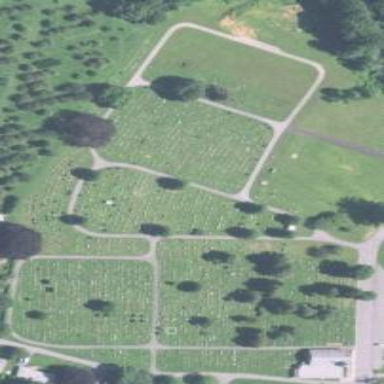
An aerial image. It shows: Cemetery with graves.